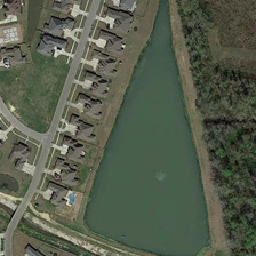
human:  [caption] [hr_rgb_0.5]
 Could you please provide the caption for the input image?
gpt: Some green trees and some buildings are around a triangular pond.

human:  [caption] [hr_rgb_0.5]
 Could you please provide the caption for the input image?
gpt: Some green trees and some buildings surround a triangular pond.

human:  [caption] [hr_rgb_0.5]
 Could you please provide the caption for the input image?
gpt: Some green trees and some buildings are around the triangular pond.

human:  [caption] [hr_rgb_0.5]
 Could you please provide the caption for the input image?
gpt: Some green trees and corps

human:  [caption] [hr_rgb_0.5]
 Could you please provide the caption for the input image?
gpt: Some green trees and some buildings are at the REDOR of a triangular lake.